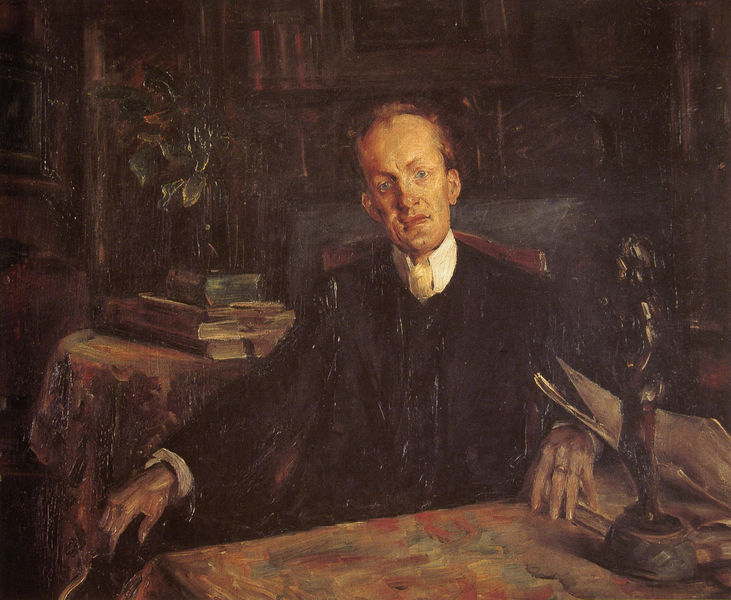
Titel: Porträt Gerhart Hauptmann
Künstler: Lovis Corinth
Standort: Mannheim
Institution: Kunsthalle
Schlagwörter: blau, dunkel, gemälde, hand, mann, weiß, gelb, grün, ocker, sitzen, blume, blumen, braun, cafe, finger, frau, haar, hell, holz, mund, nase, schwarz, stirn, stuhl, tisch, tische, zimmer, rot, tuch, beige, malerei, alt, anzug, hemd, regal, wand, augen, falten, gesicht, kragen, bildnis, hände, portrait, porträt, tischdecke, tischtuch, öl, schlank, figur, geistlicher, haare, interieur, sessel, sitzend, stoff, decke, vater, pflanze, frontal, kinn, lippe, lippen, genre, rund, skulptur, statue, vase, arbeitszimmer, bilder, bücher, papier, schreibtisch, liegen, sitz, man, ölgemälde, krawatte, dichter, glatze, homme, maler, tischchen, interior, zimmerpflanze, bronze, plastik, knie, ring, dünn, corinth, buch, lehnstuhl, noir, zeitung, hohe stirn, schriftsteller, selbstbildnis, stehkragen, arzt, geheimratsecken, wissenschaftler, bücherregal, kravatte, seiten, schlips, statuen, sombre, stapel, unternehmer, bibliothek, gelehrter, studierzimmer, kunstsammler, kleinplastik, objekt, präsident, sitzportrait, beistelltisch, vertäfelung, blättern, schwaz, professor, ehering, folianten, triste, tischdecken, plante, geheimratsecke, portröt, mittelfinger, ennuie, regard, schreibtische, galerist, nebentisch, sitzportröt, gelbes tuch, 19. jahrhundert, s, glanze, psatos, noirtriste, un homme, un mans, les livre, un bureau, un plante, un table, un cravate, un chaise